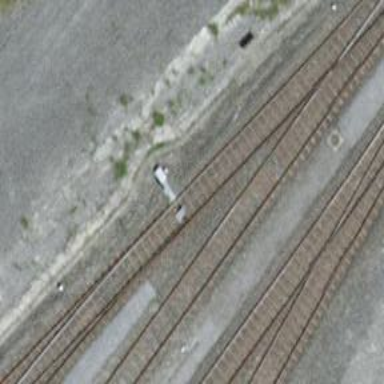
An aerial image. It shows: Railway switch.